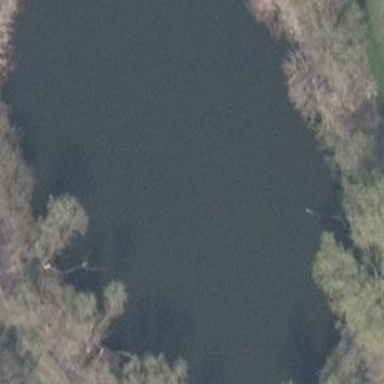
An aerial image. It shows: Peaceful pond surrounded by nature.